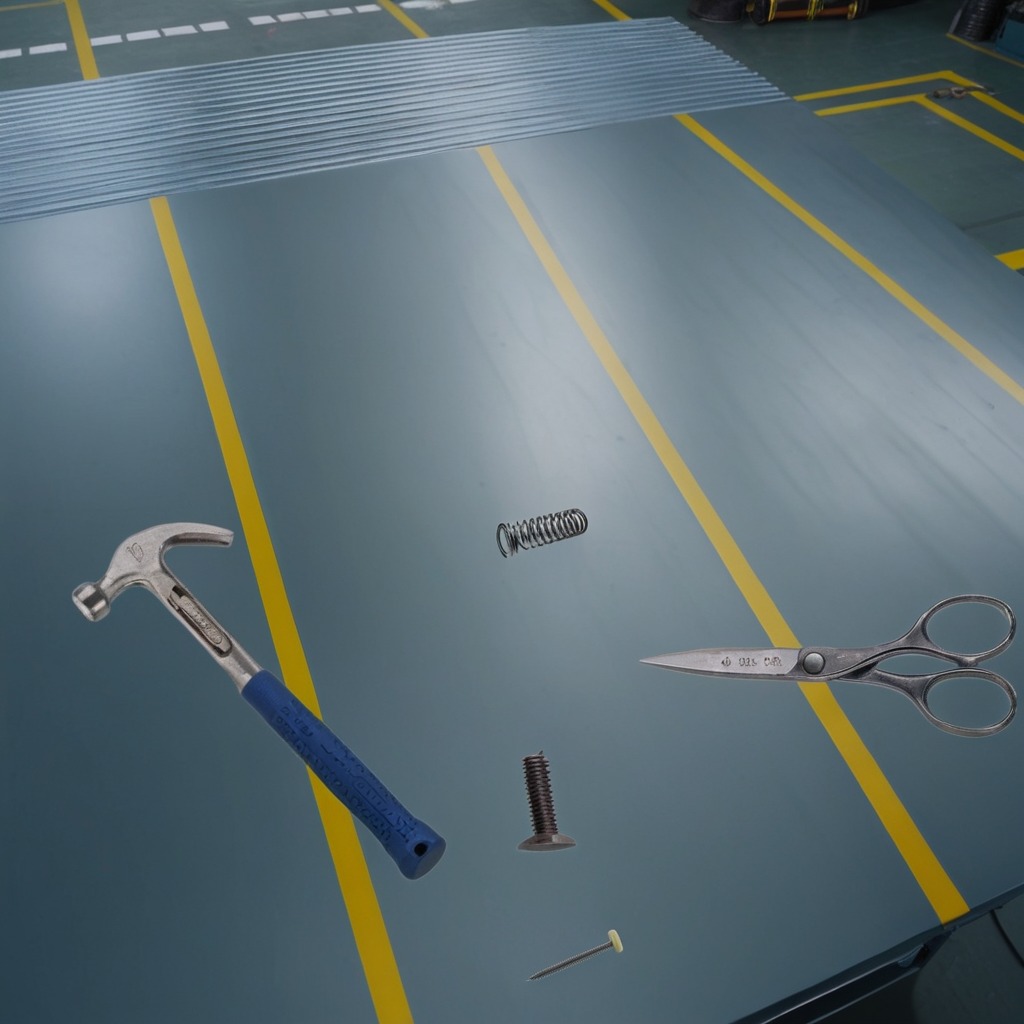
A metal machine screw, an iron nail, a hammer, a coiled metal spring, and a pair of scissors are lying on the toolbox surface.